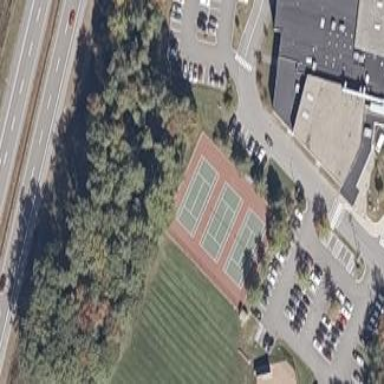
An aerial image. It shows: Tennis court on pitch.